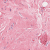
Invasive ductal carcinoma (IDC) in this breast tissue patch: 0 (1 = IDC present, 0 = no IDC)